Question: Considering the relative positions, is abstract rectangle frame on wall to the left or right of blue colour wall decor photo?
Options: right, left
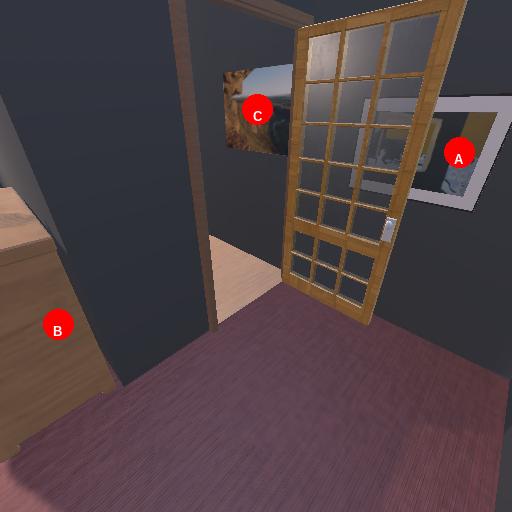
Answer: right